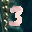
Label: 3